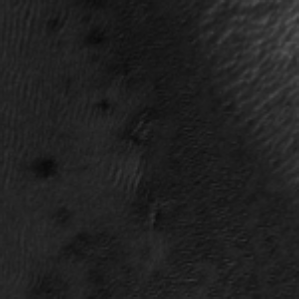
Label: frost